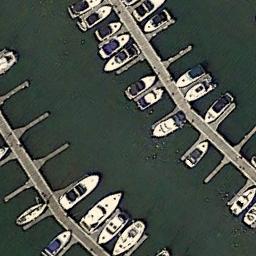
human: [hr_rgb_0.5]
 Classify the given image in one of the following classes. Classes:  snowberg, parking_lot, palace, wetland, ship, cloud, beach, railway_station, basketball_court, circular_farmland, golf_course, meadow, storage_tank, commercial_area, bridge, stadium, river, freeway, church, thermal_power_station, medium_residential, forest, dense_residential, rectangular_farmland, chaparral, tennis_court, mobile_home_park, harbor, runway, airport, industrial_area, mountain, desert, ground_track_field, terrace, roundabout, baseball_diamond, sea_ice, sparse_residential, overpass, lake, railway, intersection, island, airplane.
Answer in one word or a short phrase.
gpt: harbor